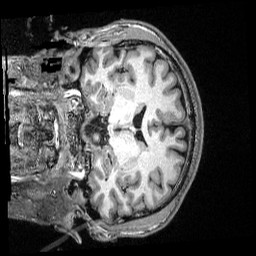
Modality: T1w
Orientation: coronal
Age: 43
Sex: male
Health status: ill
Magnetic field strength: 3 T
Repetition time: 2.53 s
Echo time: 0.00331 s